Field crop: maize
Growth stage: 2
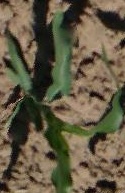
Species: maize